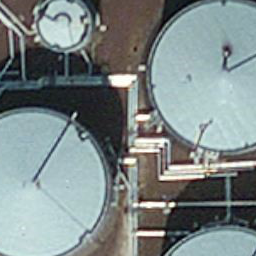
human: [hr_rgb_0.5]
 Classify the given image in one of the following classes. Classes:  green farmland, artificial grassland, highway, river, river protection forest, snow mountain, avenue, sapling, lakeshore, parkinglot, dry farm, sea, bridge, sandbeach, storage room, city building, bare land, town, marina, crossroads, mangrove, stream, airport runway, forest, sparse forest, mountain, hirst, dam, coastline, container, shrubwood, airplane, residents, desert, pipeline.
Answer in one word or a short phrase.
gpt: storage room